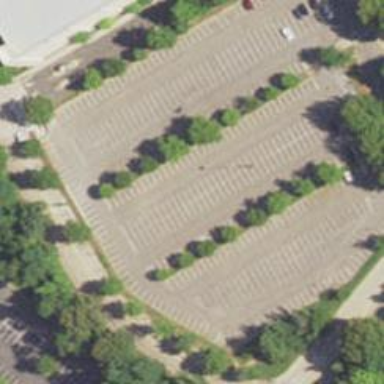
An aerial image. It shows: Parking area with surface parking facilities and park and ride service available.